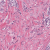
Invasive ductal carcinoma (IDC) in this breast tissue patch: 1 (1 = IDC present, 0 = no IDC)